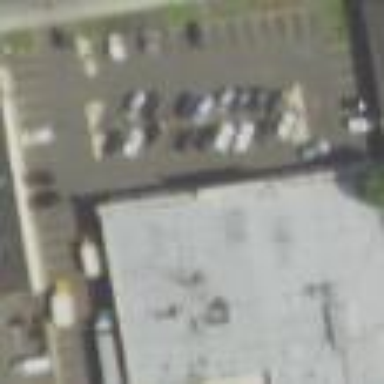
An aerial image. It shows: Paved parking area.